Interaction volume radius: 10 \u00c5
Interaction volume height: 15 \u00c5
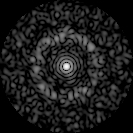
Disorder parameter: 0.8433